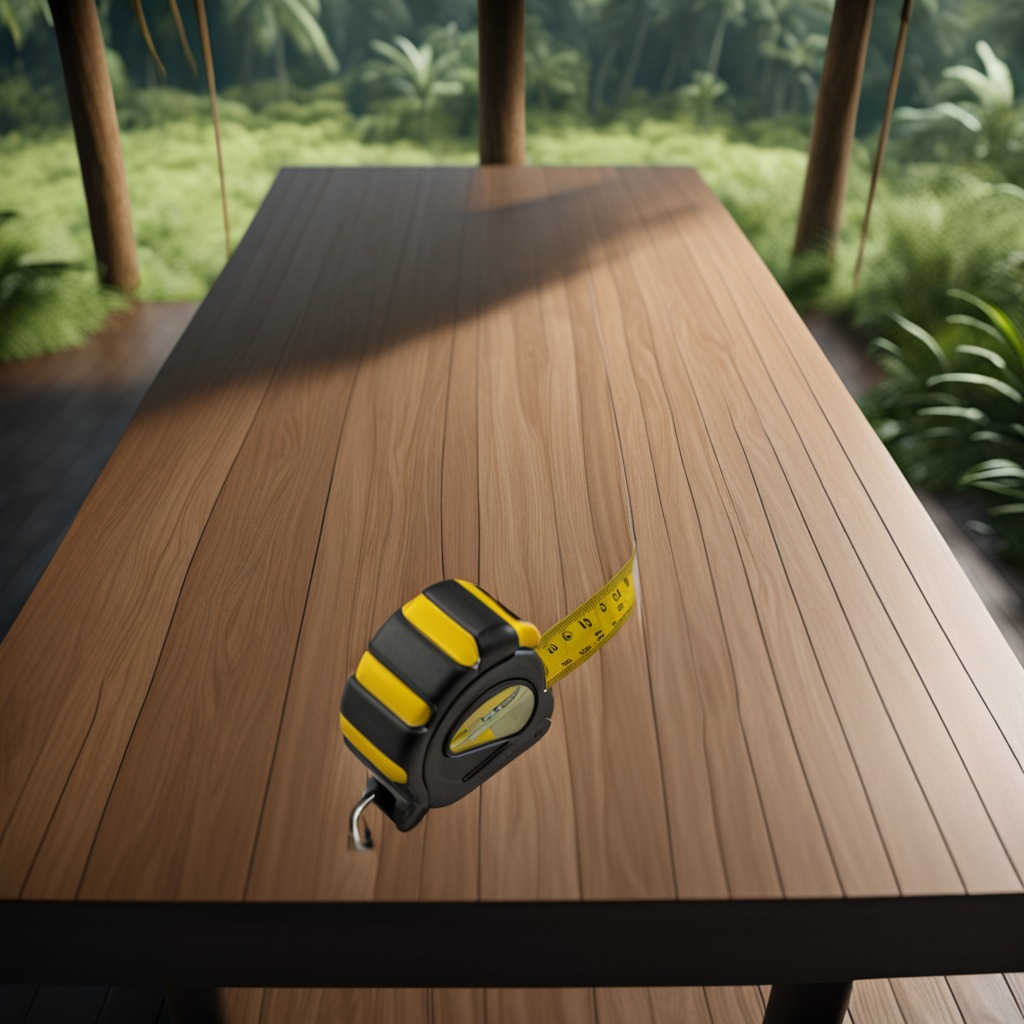
A measuring tape is lying on the wooden table in the jungle field workshop tent.